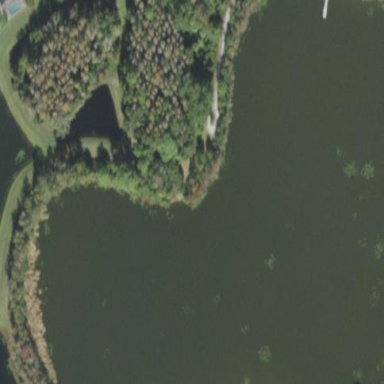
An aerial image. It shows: Serene lake surrounded by nature.